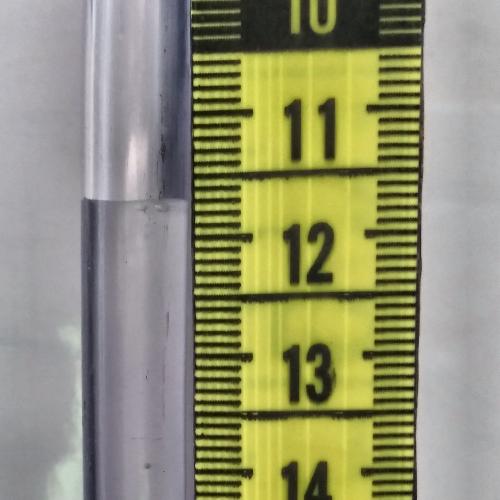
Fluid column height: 11.7 cm